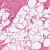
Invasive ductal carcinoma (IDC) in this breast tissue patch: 0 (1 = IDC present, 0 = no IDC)